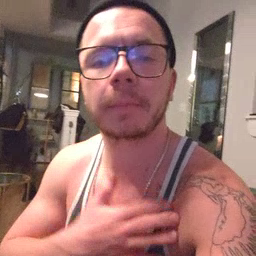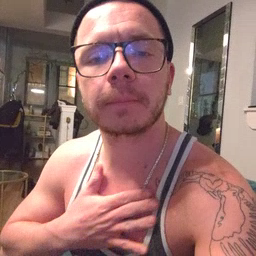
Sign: please